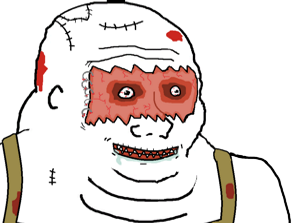
Label: 5_Blobjak